Interaction volume radius: 5 \u00c5
Interaction volume height: 20 \u00c5
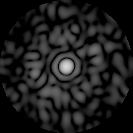
Disorder parameter: 0.8317